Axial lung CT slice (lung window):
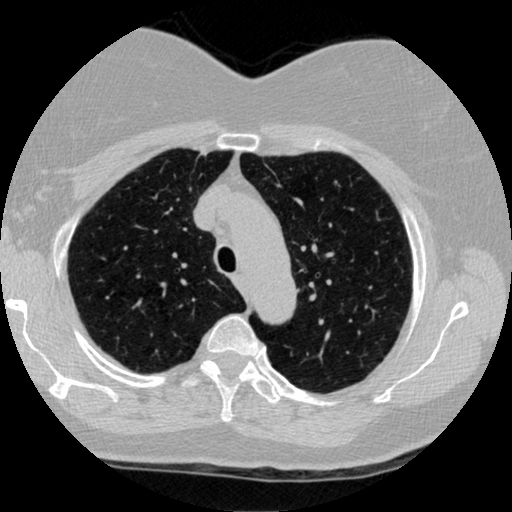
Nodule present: no